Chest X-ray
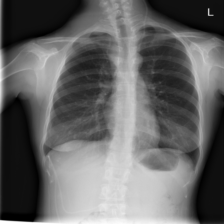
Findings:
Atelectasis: negative
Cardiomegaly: negative
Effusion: negative
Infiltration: negative
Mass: negative
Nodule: negative
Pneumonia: negative
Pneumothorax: negative
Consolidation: positive
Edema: negative
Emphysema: negative
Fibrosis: negative
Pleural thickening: negative
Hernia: negative